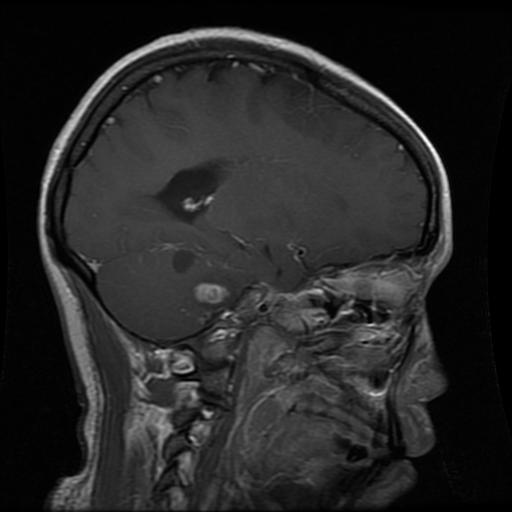
Label: glioma